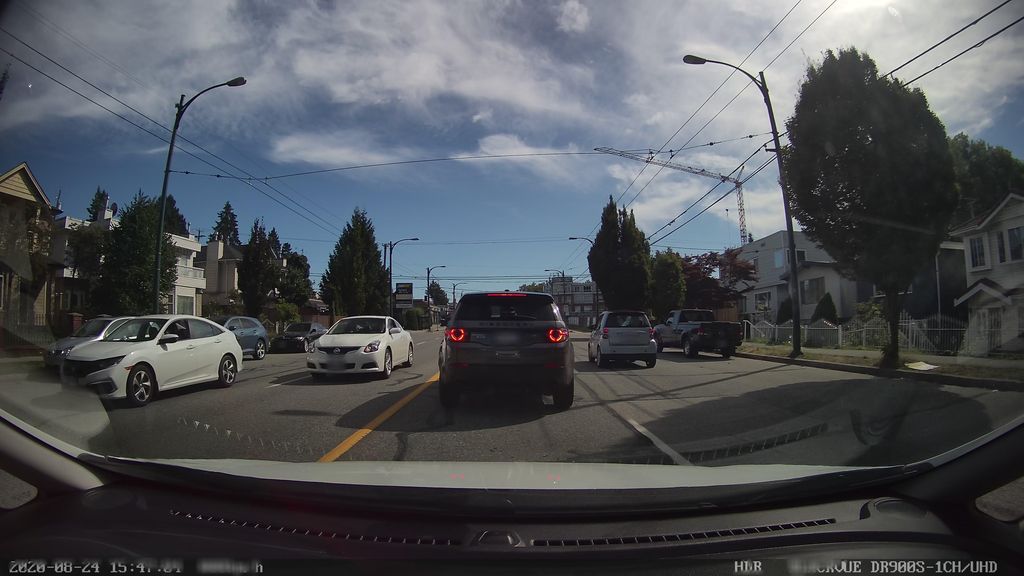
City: vancouver